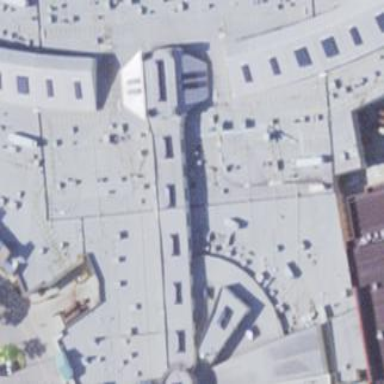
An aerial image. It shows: Retail building which is mall.